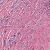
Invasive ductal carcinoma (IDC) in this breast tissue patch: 0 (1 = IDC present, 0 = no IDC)